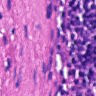
Metastatic tissue present: no